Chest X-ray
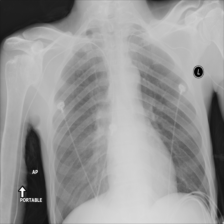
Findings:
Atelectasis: negative
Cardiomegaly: negative
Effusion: negative
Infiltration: negative
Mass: negative
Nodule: negative
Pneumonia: negative
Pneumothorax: negative
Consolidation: negative
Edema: negative
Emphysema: negative
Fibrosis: negative
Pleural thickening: negative
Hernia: negative